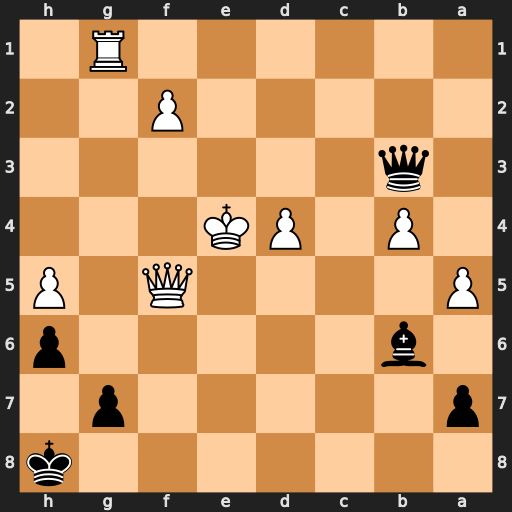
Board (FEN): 7k/p5p1/1b5p/P4Q1P/1P1PK3/1q6/5P2/6R1
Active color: b
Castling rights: -
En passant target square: -
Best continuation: Qc2+ Kf4 Qxf2+ Kg4 Qxg1+